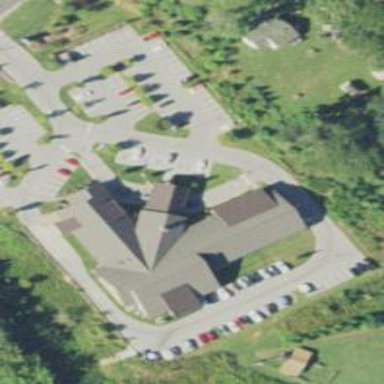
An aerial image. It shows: Healthcare clinic.